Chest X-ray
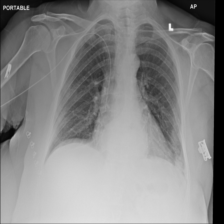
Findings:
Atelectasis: negative
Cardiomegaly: negative
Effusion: negative
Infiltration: negative
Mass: negative
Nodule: negative
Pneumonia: negative
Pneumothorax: negative
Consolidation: negative
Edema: negative
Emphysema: negative
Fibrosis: negative
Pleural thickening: negative
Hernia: positive